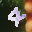
Label: 4